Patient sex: M
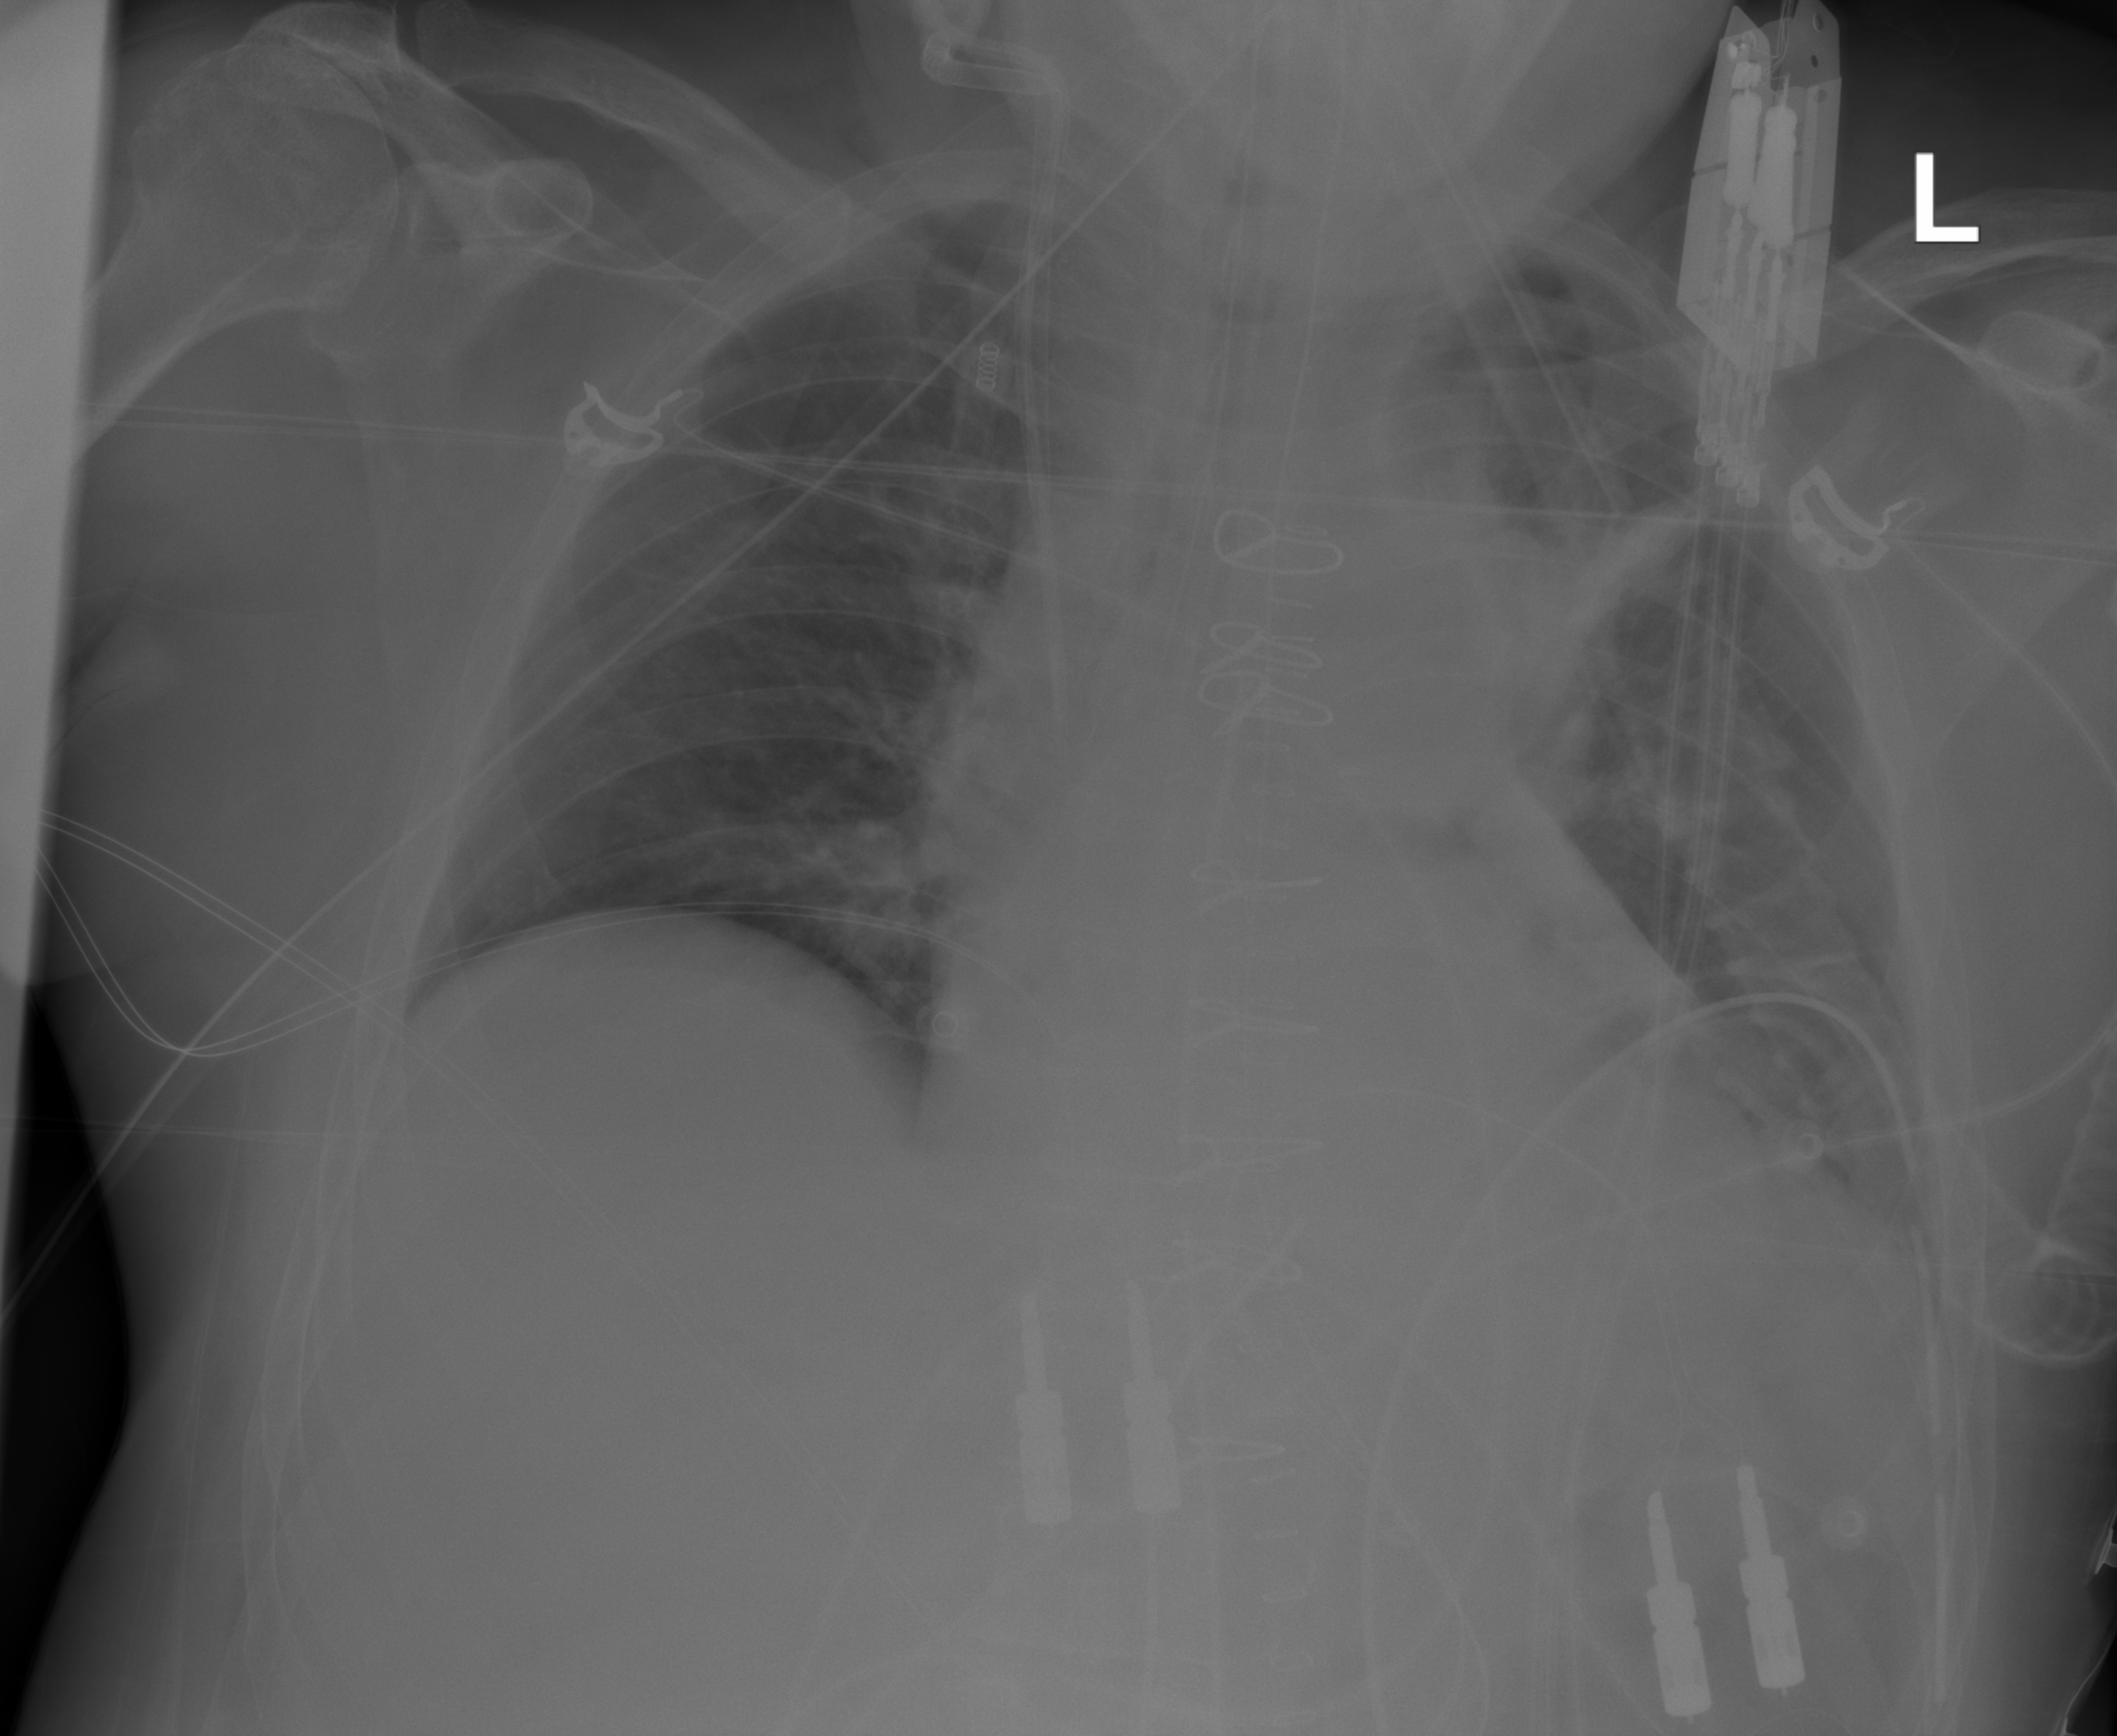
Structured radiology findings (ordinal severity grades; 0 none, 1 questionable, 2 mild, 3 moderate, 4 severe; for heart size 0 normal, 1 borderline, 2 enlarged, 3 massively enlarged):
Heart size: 1
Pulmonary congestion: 1
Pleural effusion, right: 0
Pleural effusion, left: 0
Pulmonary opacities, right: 0
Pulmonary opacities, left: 0
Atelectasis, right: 0
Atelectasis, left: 2